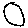
Label: moon